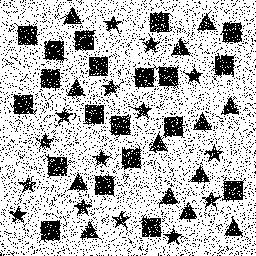
Squares: 20
Triangles: 13
Stars: 15
Total shapes: 48